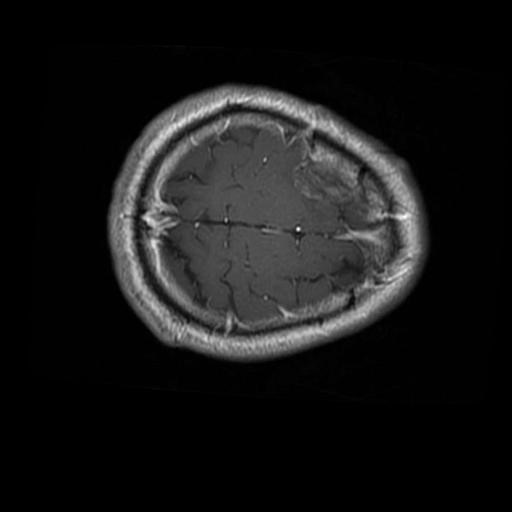
Label: brain_glioma